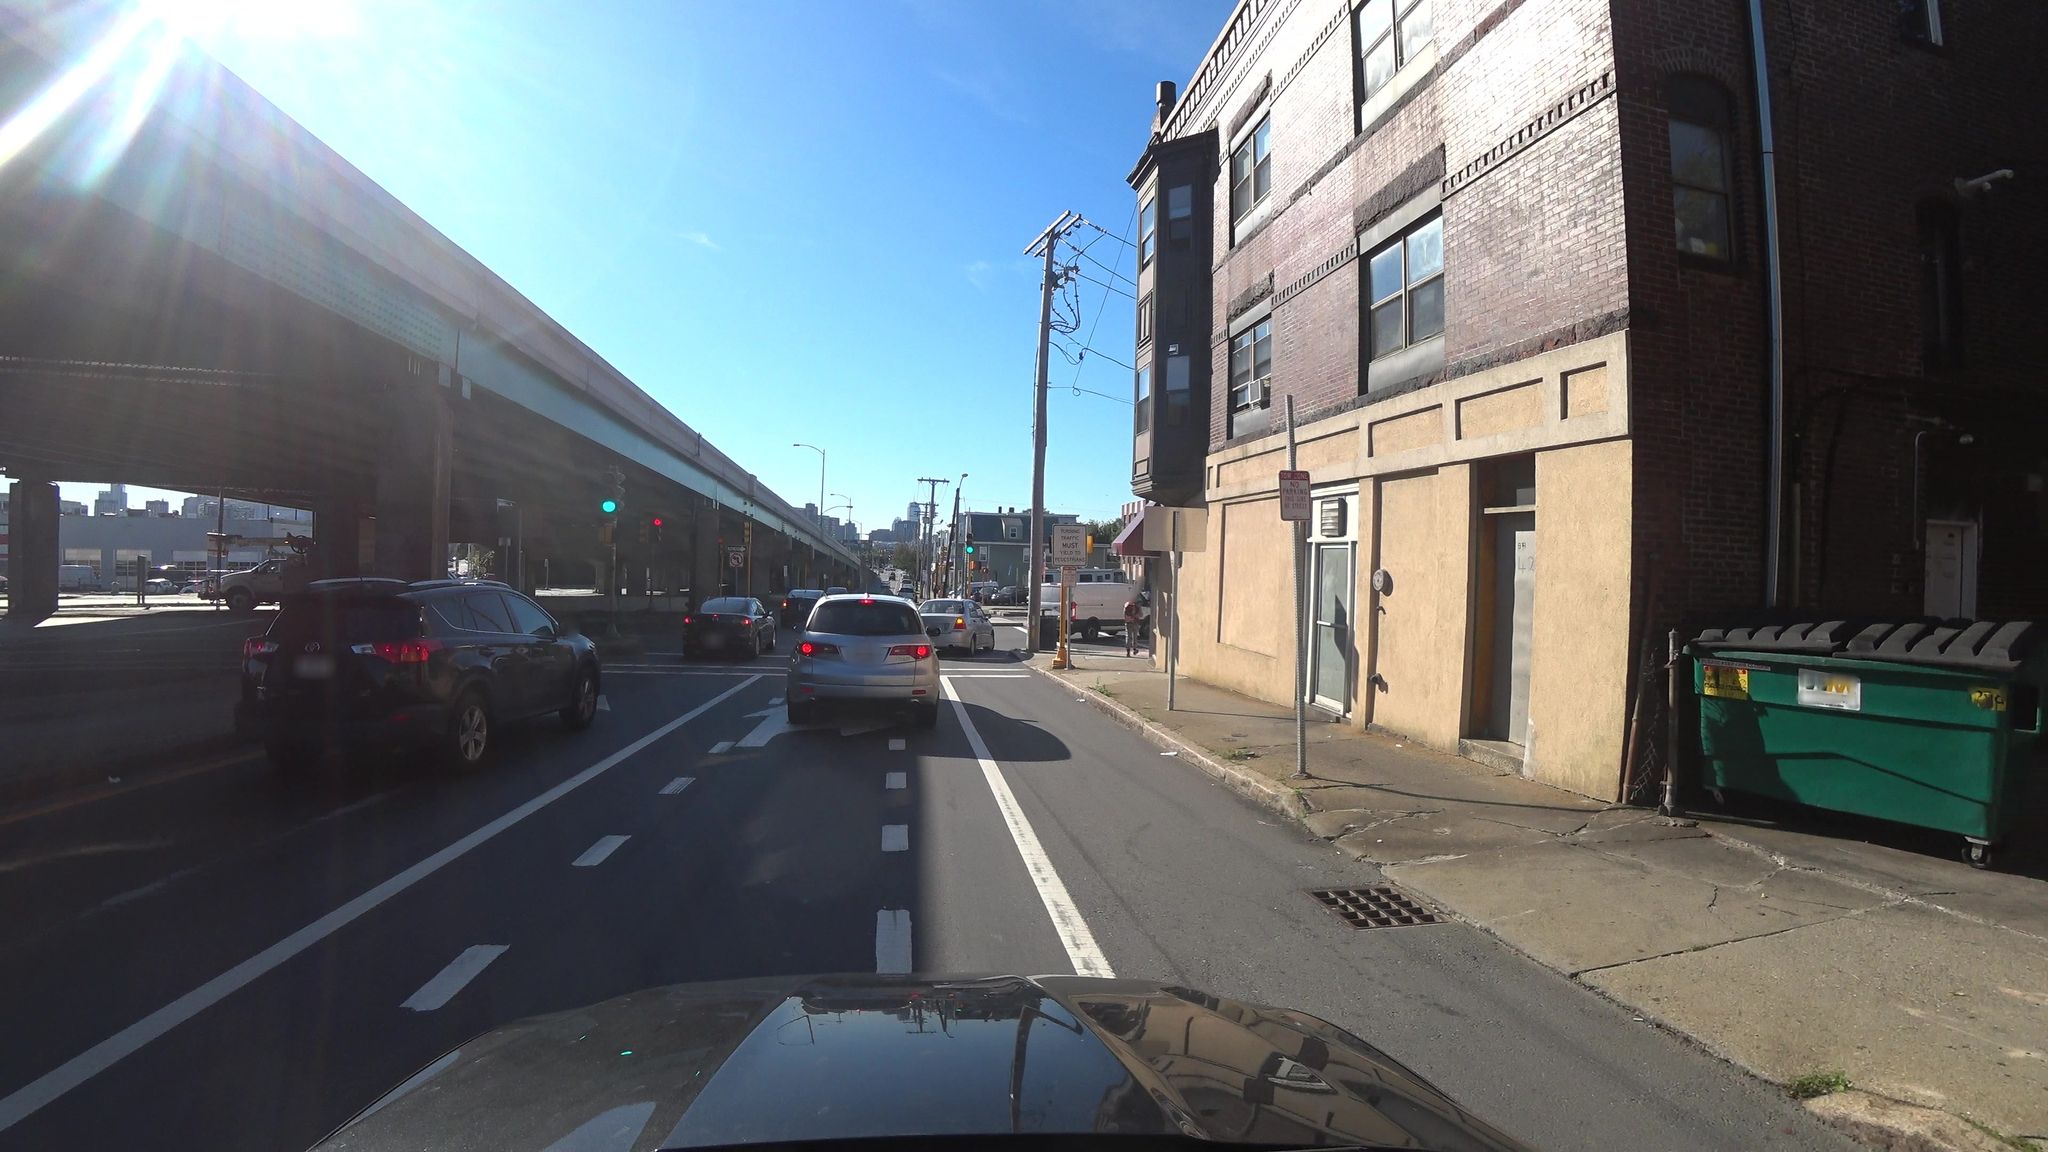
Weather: clear
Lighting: day
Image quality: good
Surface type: driving surface
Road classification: footway
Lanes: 2
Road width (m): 12.2
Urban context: urban centre
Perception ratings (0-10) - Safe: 2.35, Lively: 4.81, Beautiful: 2.63, Boring: 4.28, Depressing: 4.89, Wealthy: 2.46